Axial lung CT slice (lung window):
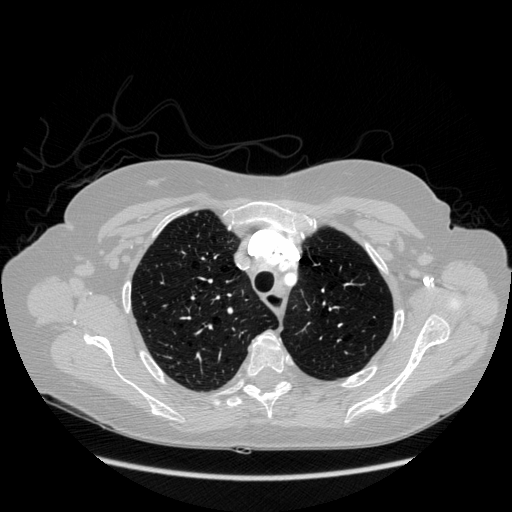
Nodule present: no